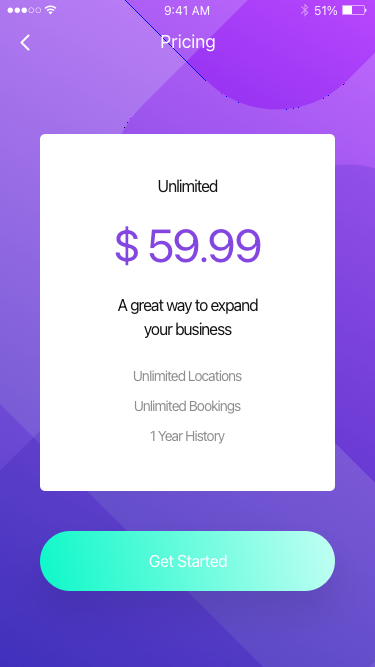
Text in this UI design:
Get Started
$ 59.99
Unlimited Locations
Unlimited Bookings
1 Year History
Unlimited
A great way to expand
your business
Pricing